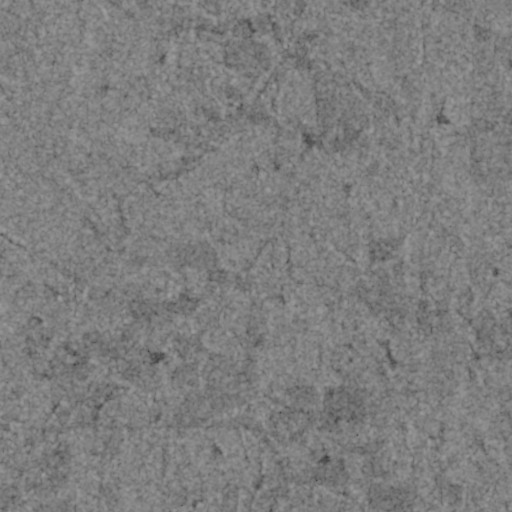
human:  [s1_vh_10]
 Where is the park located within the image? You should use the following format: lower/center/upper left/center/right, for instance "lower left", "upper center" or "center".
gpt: The park is located in the upper center of the image.
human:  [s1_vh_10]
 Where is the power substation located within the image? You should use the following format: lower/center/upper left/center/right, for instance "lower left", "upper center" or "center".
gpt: The power substation is located in the lower center of the image.
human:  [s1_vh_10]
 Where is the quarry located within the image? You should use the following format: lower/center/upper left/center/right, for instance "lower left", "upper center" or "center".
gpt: There is no quarry in the image.

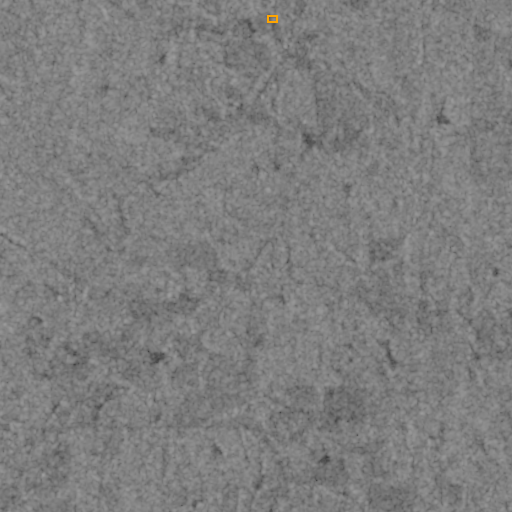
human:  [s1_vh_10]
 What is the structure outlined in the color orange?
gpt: The structure outlined in orange is a park.
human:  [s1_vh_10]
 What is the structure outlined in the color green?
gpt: There is no green outline.